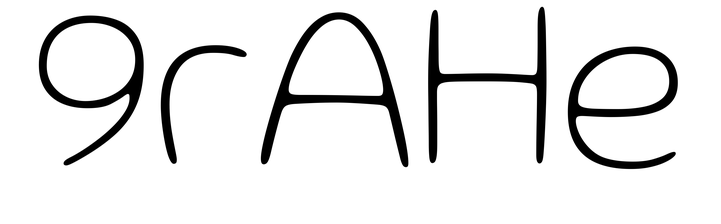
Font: Gluten_Thin